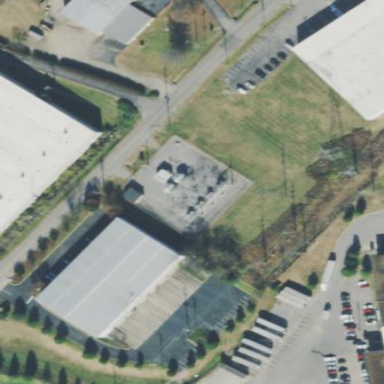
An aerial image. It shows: Power substation.